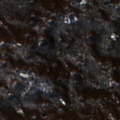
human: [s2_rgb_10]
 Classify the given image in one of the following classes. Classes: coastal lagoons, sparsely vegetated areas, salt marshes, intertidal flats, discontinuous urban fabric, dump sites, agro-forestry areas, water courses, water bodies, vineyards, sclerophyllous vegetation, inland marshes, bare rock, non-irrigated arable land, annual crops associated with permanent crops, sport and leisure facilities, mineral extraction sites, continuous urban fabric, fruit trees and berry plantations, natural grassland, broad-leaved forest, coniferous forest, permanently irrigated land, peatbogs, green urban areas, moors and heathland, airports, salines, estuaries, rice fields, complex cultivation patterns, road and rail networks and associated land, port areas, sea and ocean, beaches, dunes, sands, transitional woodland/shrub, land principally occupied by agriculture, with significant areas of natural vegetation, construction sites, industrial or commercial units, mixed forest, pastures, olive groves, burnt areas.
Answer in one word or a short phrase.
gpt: broad-leaved forest